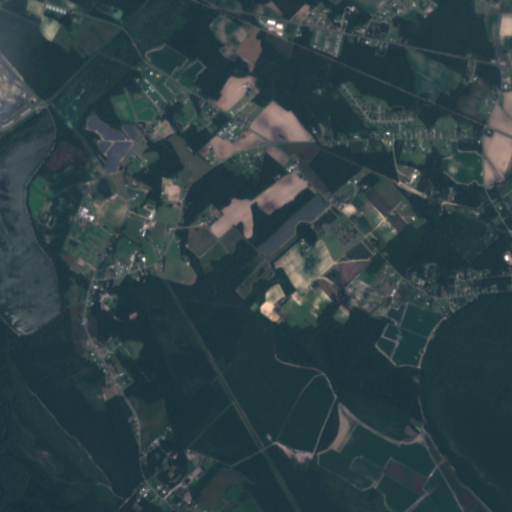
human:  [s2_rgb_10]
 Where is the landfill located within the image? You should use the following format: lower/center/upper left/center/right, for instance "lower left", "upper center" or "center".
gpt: The landfill is located in the upper left of the image.
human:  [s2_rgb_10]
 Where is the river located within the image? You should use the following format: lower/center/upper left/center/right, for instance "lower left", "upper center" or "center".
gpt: The river is located in the lower left of the image.
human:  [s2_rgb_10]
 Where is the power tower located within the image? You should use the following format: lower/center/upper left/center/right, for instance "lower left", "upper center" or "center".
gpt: There is no power tower in the image.